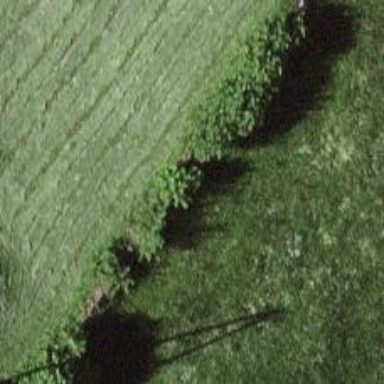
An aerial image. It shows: Dry stone wall barrier.